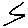
Label: zigzag